Field crop: tomato
Growth stage: 1
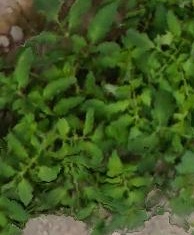
Species: tomato